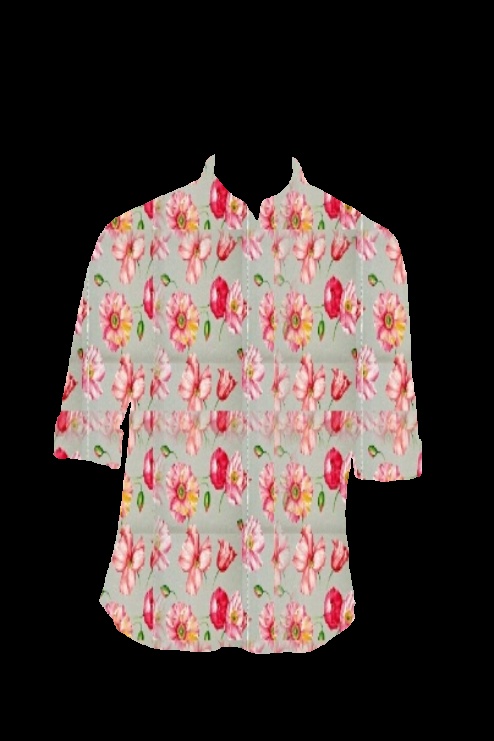
pink floral print tee